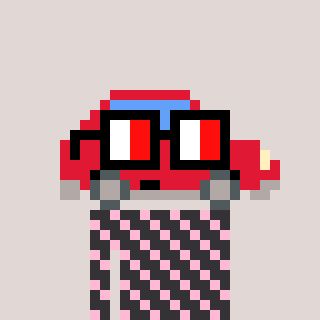
a pixel art character with square glasses with black frames and red eyes, a car-shaped head and a grayscale-colored body on a warm background